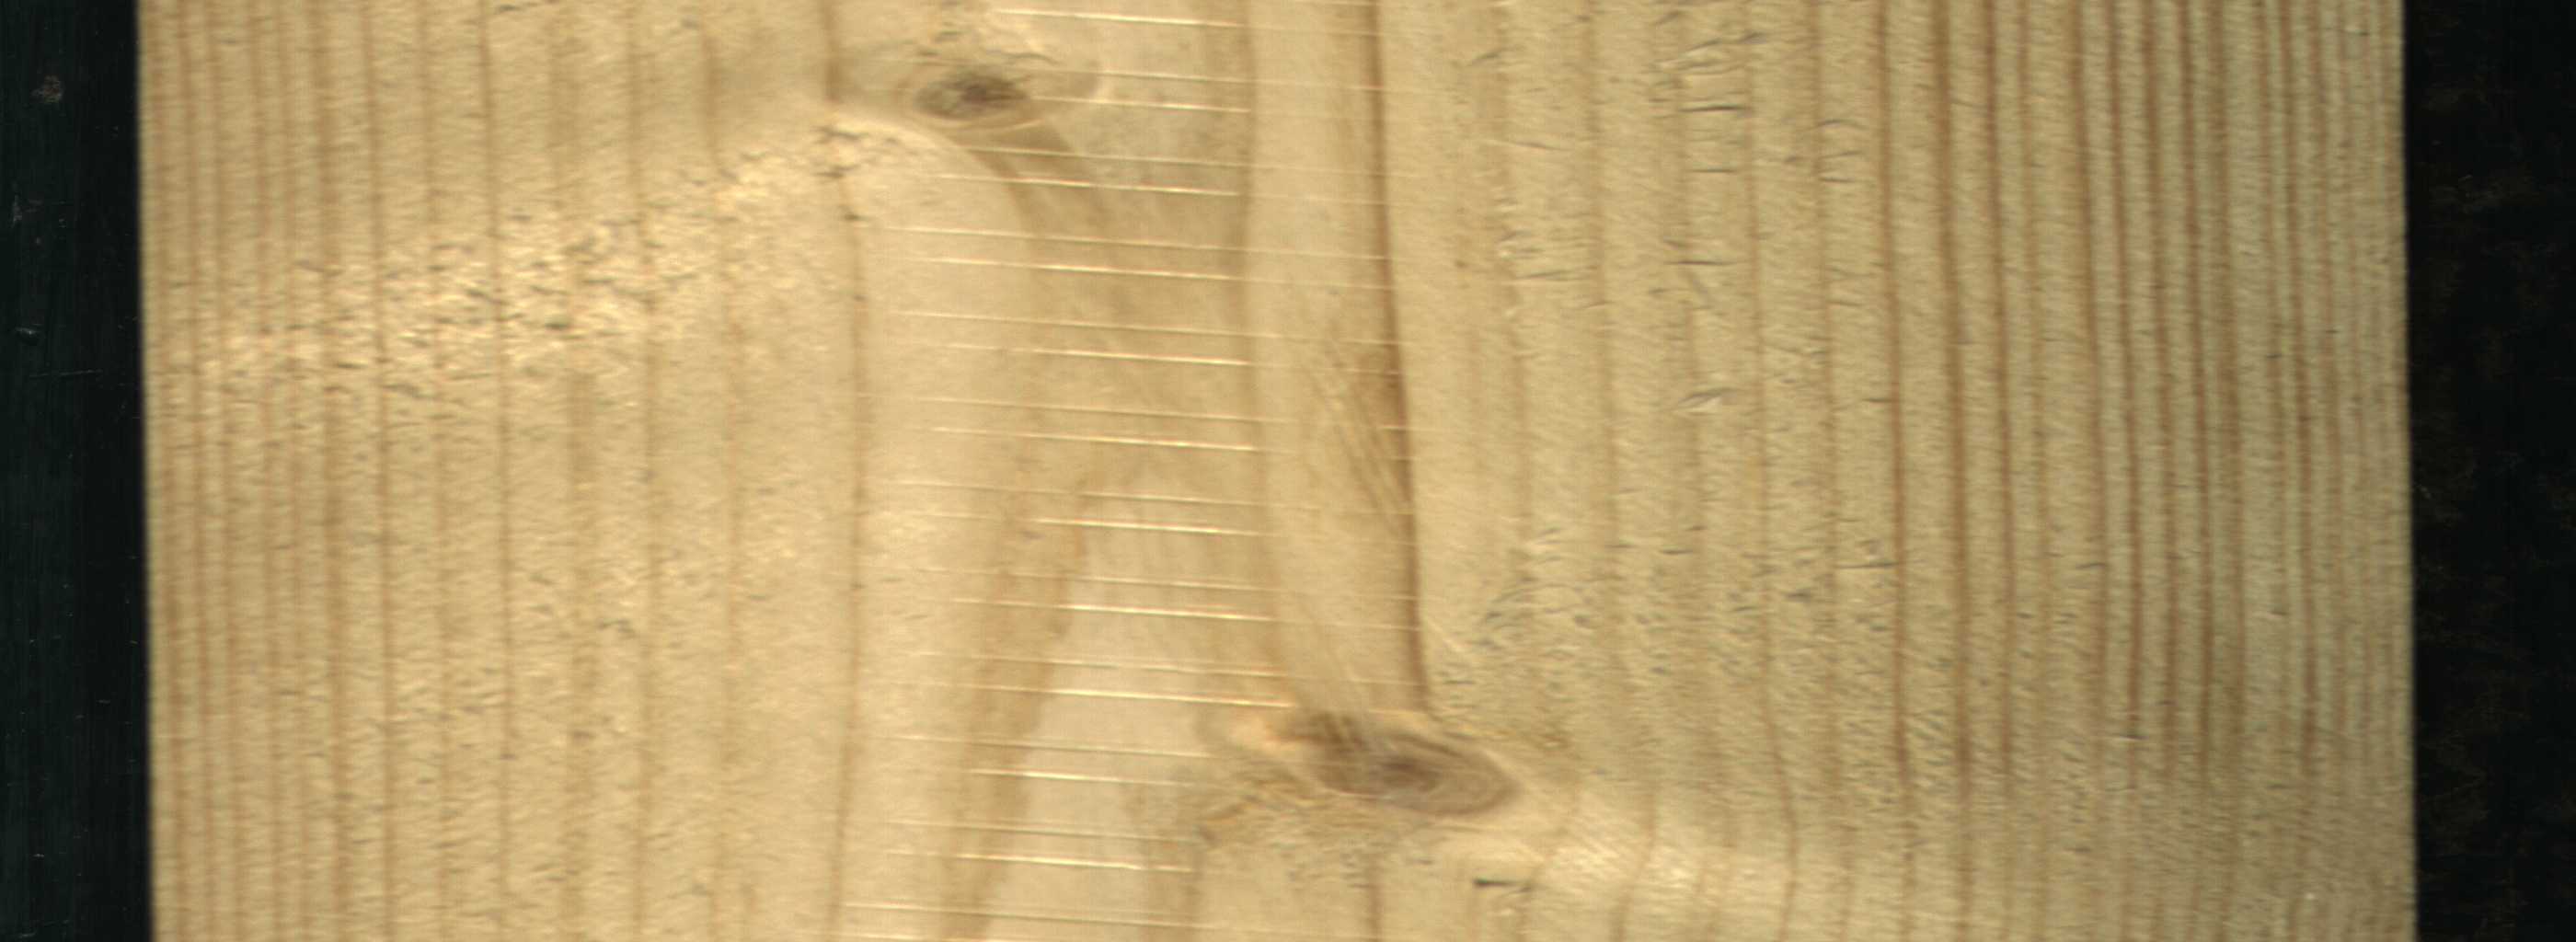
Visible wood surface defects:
Live_Knot
Live_Knot